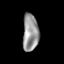
Tissue: lung
Cell type: Epithelial cells
Senescence score: 0.2337
Nuclear area (px): 573
Mean DAPI intensity: 151.597